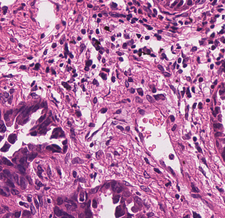
Tumor epithelial tissue: yes
Tumor-associated stroma tissue: yes
Normal tissue: no